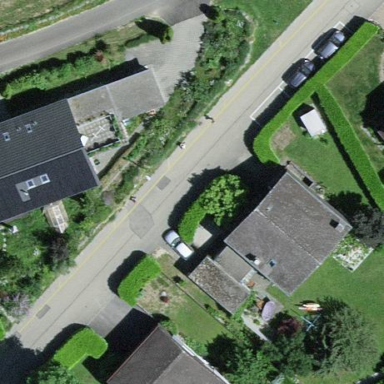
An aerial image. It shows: Simple and straightforward house.